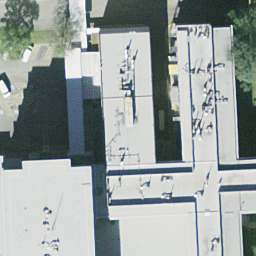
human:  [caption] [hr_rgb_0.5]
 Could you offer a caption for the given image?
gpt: There are some buildings with white roofs .

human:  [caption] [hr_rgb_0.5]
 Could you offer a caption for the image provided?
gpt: Some buildings with white roofs .

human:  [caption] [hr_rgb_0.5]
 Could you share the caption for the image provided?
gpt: Some buildings with some green plants surrounded .

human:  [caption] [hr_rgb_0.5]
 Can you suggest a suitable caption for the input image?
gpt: There are some buildings white roofs with some plants surrounded .

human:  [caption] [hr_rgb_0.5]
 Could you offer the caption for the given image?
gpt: There are some buildings with green plants around it .